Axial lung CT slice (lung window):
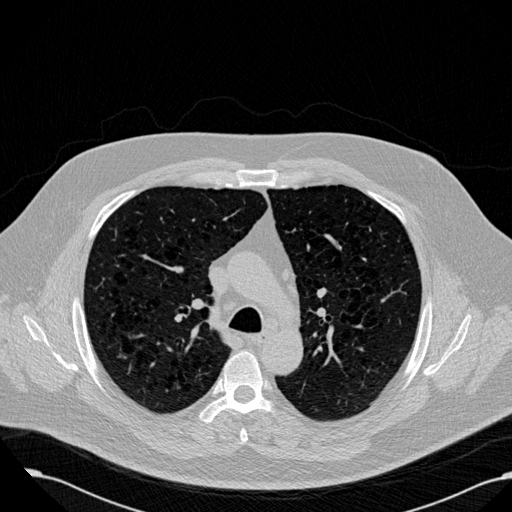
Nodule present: no